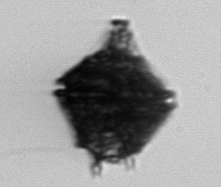
Label: Gonyaulax